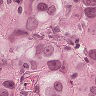
Metastatic tissue present: yes